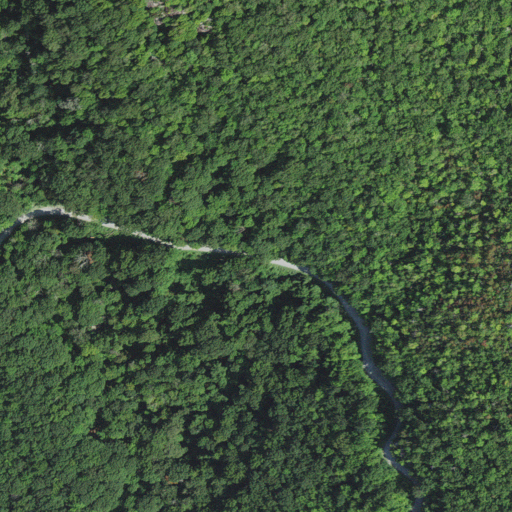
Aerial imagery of cliff(s) in North Carolina named Rattlesnake Cliffs containing deciduous forest, mixed forest, open development, and low intensity development